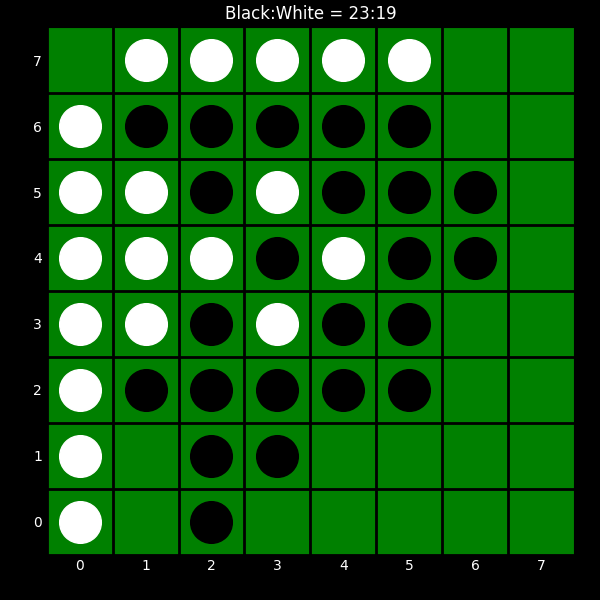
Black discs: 23
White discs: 19